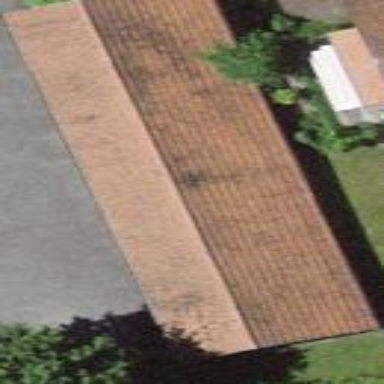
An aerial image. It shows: View of roof of building.